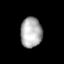
Tissue: lung
Cell type: Endothelial cells
Senescence score: 0.7061
Nuclear area (px): 638
Mean DAPI intensity: 174.033